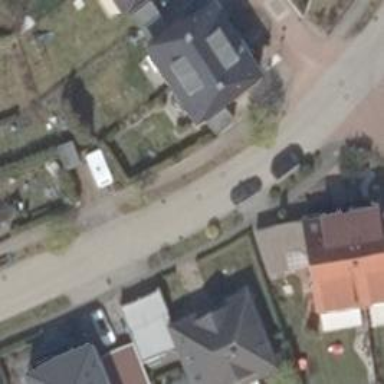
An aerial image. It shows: Footway along the road.